Question: How do I add up multiple Expense Types from this Pivot Table onto another sheet? For example I need to add up Design, Education, Entertainment, Learning, Media, Misc UpWork, Phone/Cable, and Phone Editing but I want the formula to look at the expense type name in order to know what to add up because I will be updating the pivot table monthly and there will be other expense types added.

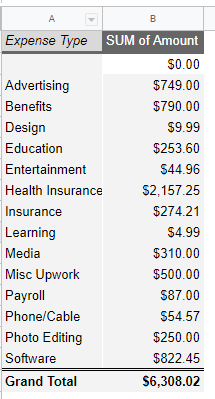
Answer: you can 'QUERY' it out:
'''
=SUMPRODUCT(QUERY(Sheet1!A:B,
"select B where A = 'Design'
or A = 'Education'
or A = 'Entertainment'
or A = 'Learning'
or A = 'Media'
or A = 'Misc UpWork'
or A = 'Phone/Cable'
or A = 'Phone Editing'"))
'''
<URL>